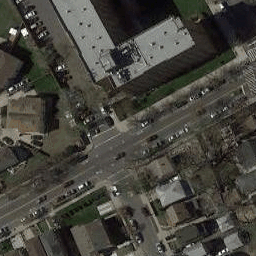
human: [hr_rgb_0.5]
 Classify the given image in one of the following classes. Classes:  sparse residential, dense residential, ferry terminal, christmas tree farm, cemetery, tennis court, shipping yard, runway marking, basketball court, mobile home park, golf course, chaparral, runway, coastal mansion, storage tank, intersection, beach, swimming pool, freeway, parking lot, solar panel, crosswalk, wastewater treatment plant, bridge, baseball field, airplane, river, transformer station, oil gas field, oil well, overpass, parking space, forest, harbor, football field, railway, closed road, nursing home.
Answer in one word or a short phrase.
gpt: intersection